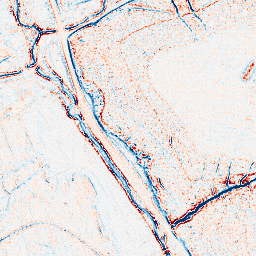
Category: edge_preserving
Decomposition family: anisotropic_diffusion
Decomposition parameters: iterations: 10
kappa: 100
gamma: 0.05
Upsampling method: linear_exact
Upsampling parameters: scale: 8
Upsampling scale: 8